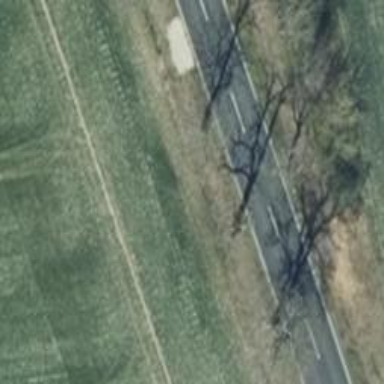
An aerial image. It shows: Row of deciduous broadleaved trees.